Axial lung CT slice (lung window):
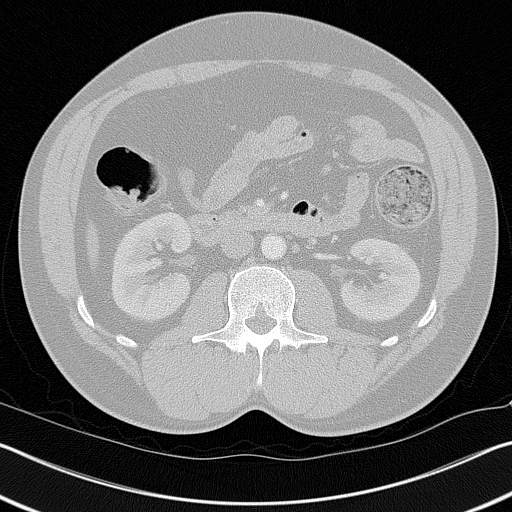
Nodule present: no